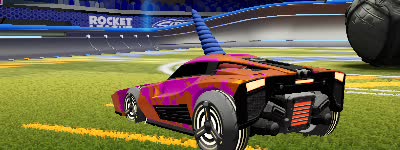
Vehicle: breakout